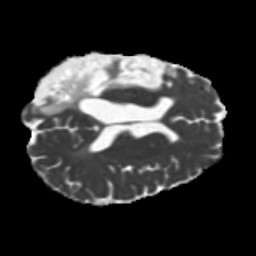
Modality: MD
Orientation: axial
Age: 41
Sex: male
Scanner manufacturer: siemens
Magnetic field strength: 3 T
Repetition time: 5.25 s
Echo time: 0.08 s